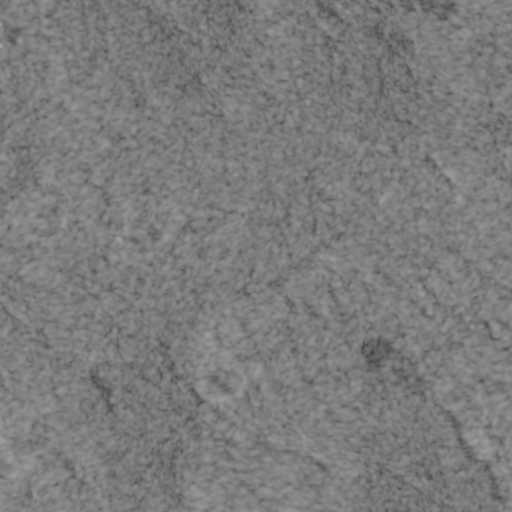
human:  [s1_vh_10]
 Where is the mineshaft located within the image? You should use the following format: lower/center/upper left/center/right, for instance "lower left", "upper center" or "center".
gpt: The mineshaft is located in the upper left of the image.
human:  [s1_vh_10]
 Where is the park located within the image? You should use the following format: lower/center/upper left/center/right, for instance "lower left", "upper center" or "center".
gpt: The park is located in the upper left of the image.
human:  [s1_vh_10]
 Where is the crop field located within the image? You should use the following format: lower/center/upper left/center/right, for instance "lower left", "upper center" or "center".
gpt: There is no crop field in the image.

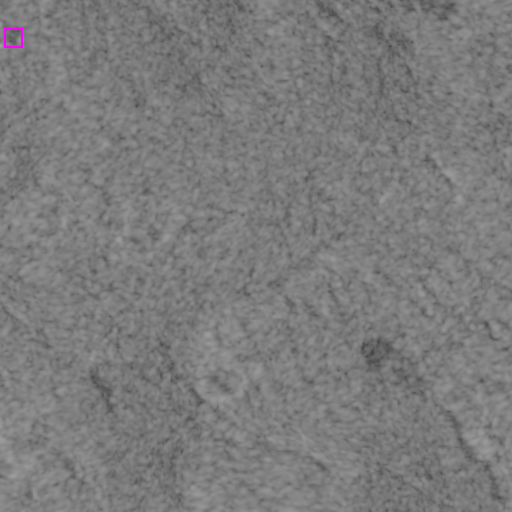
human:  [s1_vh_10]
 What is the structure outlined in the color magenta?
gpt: The structure outlined in magenta is a park.
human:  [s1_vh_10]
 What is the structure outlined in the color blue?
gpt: There is no blue outline.